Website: lowes
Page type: store-pickup
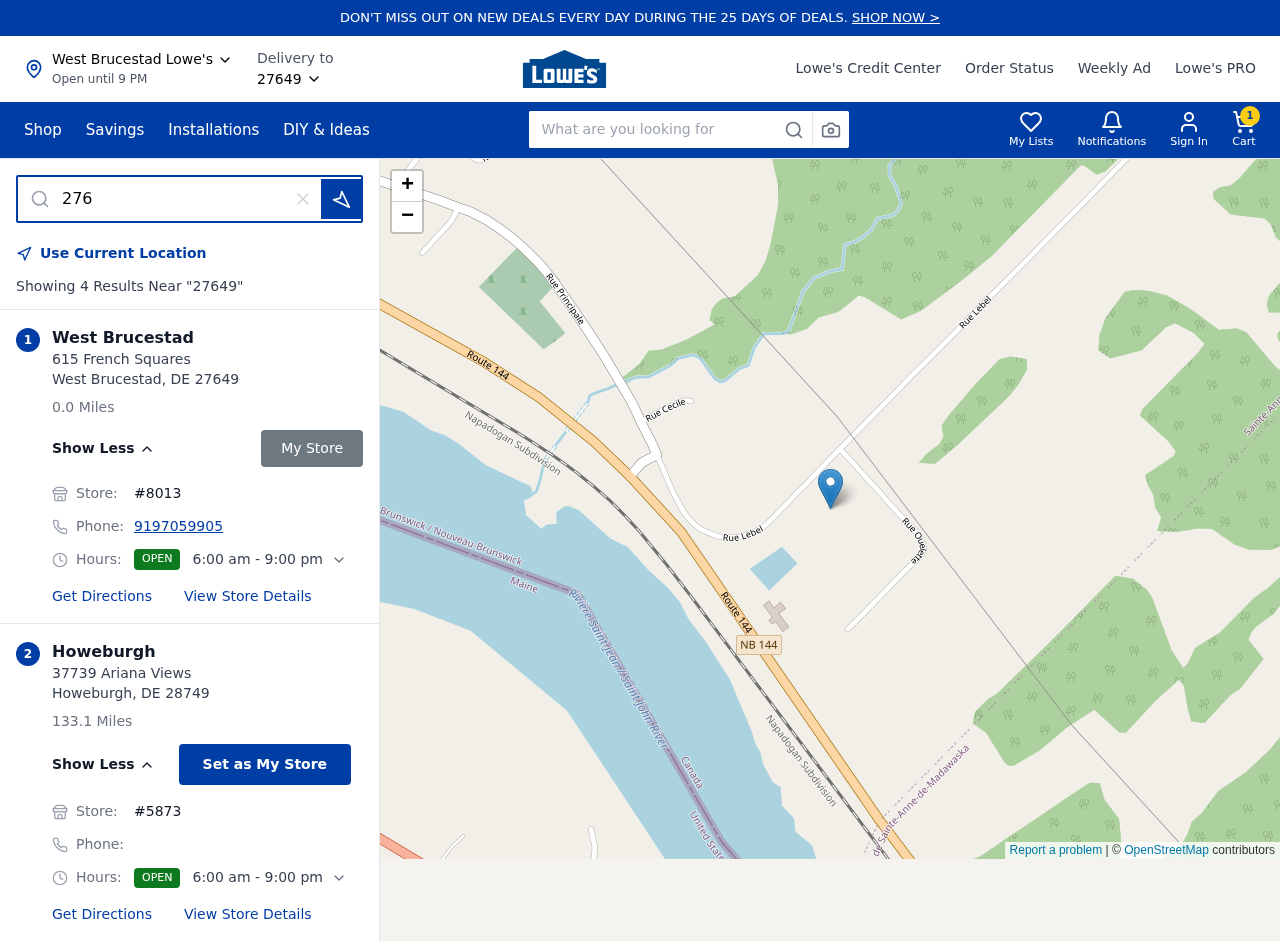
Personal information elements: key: PII_CITY
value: West Brucestad
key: PII_CITY2
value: Howeburgh
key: PII_LOCATION1_STREET
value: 615 French Squares
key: PII_LOCATION2_POSTCODE
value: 28749
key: PII_LOCATION2_STREET
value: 37739 Ariana Views
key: PII_PHONE
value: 9197059905
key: PII_POSTCODE
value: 27649
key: PII_STATE_ABBR
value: DE
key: PII_POSTCODE3
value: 27649
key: PII_POSTCODE_FULL
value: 27649
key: PII_POSTCODE_NUMERIC
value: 27649
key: PII_STATE_ABBR2
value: DE
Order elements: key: ORDER_NUM_ITEMS
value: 1
Search elements: key: HEADER_SEARCH
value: What are you looking for
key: SEARCH_STORE_LOCATION
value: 27649